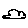
Label: cloud